Interaction volume radius: 10 \u00c5
Interaction volume height: 10 \u00c5
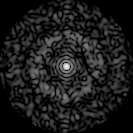
Disorder parameter: 0.8564